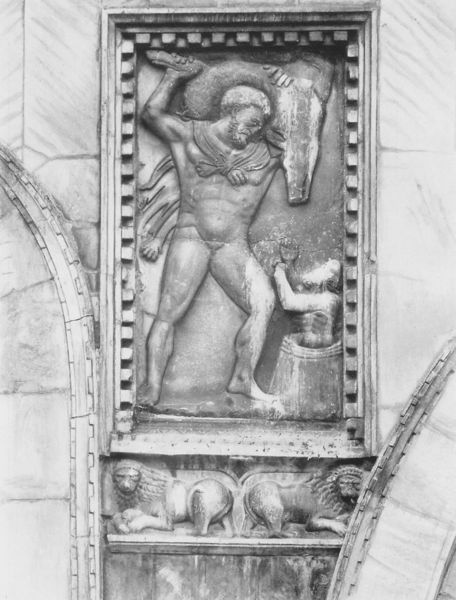
Titel: S. Marco in Venedig
Standort: Venedig, S. Marco (EU - I - Venetien)
Schlagwörter: akt, mann, nackt, wolf, marmor, stein, kirche, sack, fell, relief, antike, groß, fass, portal, löwen, jäger, antik, flehen, heiliger, löwe, mehl, david, herkules, zahnschnitt, löwenfell, christophorus, riese, heiliger martin, opfergabe, goliat, großer mann